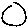
Label: circle